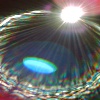
Label: sunburn